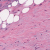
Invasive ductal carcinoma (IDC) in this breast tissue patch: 1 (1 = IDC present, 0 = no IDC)